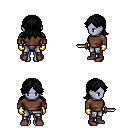
a pixel art fantasy rpg character, female body template, dark elf, purple skin, brown long-sleeve shirt, metal pants, black loose hair, gold gloves, maroon shoes, dagger, four views (front, back, left, right), 2x2 character sprite sheet, small pixel art, hard edges, no anti-aliasing